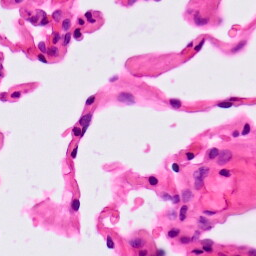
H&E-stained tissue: Lung